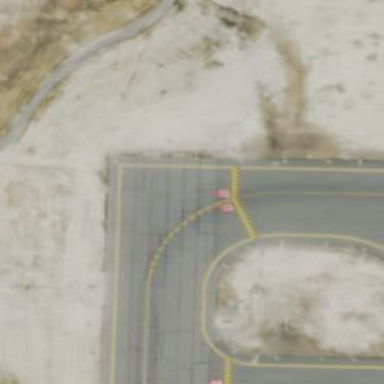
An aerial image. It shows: Image of taxiway at airport.